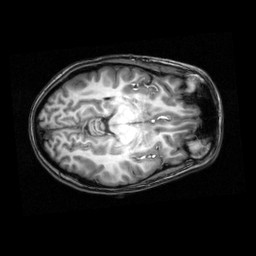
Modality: T1w
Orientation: axial
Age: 21
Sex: female
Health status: healthy
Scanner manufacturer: philips
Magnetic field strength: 3 T
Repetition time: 0.008 s
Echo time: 0.0037 s